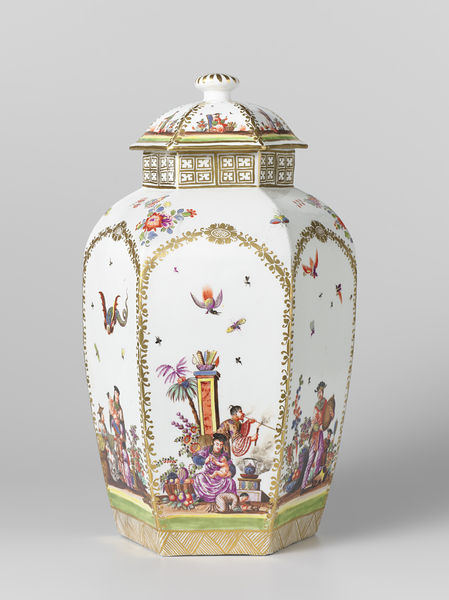
Titel: Vaas met deksel
Künstler: Meissener Porzellan Manufaktur
Standort: Amsterdam
Institution: Rijksmuseum
Schlagwörter: china, prozellan